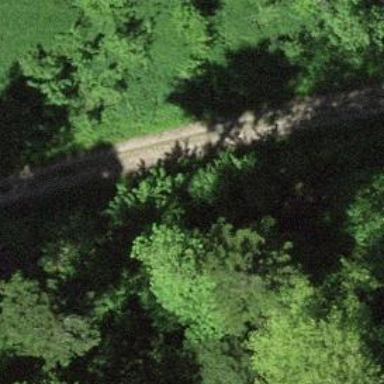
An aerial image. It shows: Gravel track with grade2 quality.